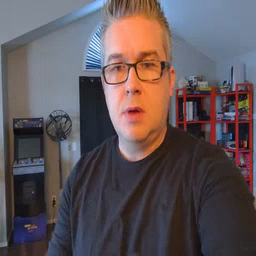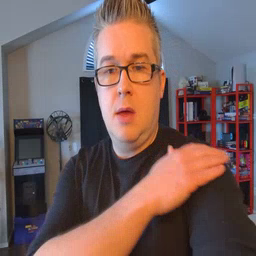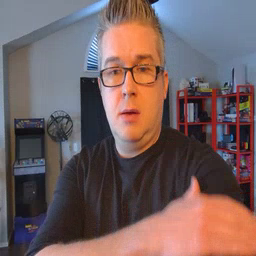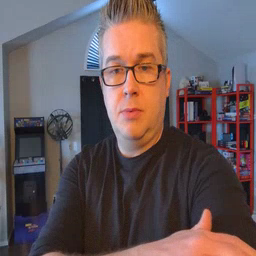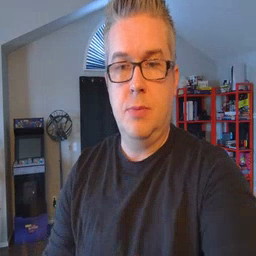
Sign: arm